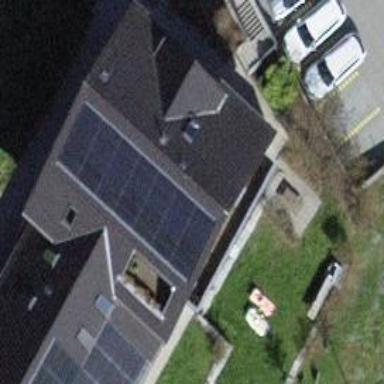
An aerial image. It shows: Solar power generator.